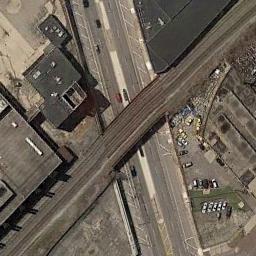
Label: overpass